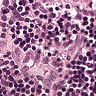
Metastatic tissue present: no